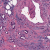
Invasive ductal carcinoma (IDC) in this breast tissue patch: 1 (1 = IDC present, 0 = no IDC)